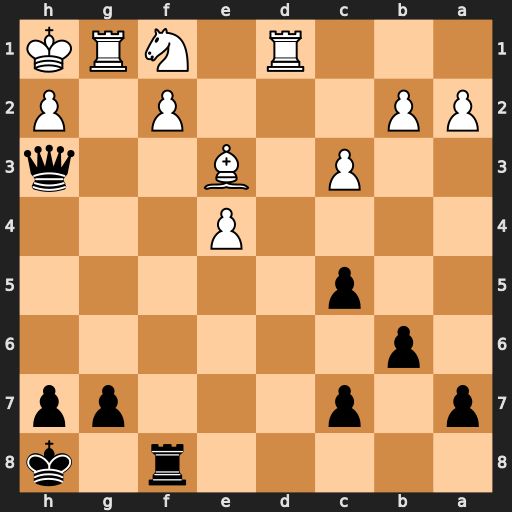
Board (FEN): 5r1k/p1p3pp/1p6/2p5/4P3/2P1B2q/PP3P1P/3R1NRK
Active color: b
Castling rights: -
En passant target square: -
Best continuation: Qf3+ Rg2 Qxd1